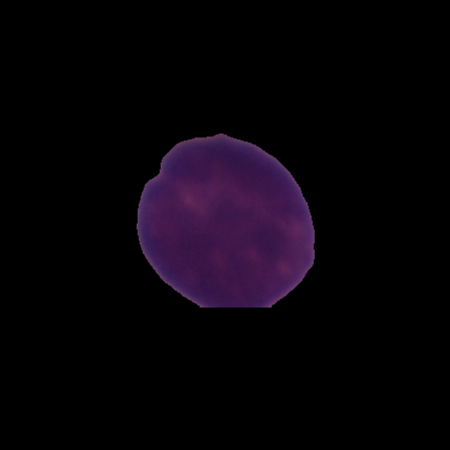
Label: healthy